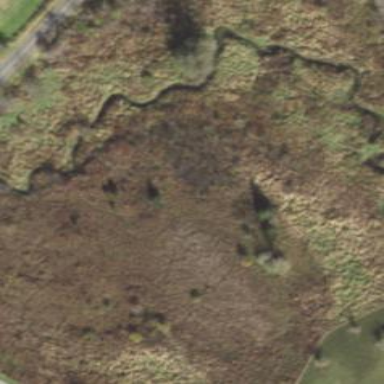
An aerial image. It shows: Fen wetland area.